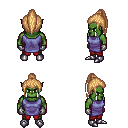
a pixel art fantasy rpg character, male body template, orc, green skin, chain tabard jacket, red pants, light blonde long topknot hairstyle, metal gloves, metal boots, four views (front, back, left, right), 2x2 character sprite sheet, small pixel art, hard edges, no anti-aliasing